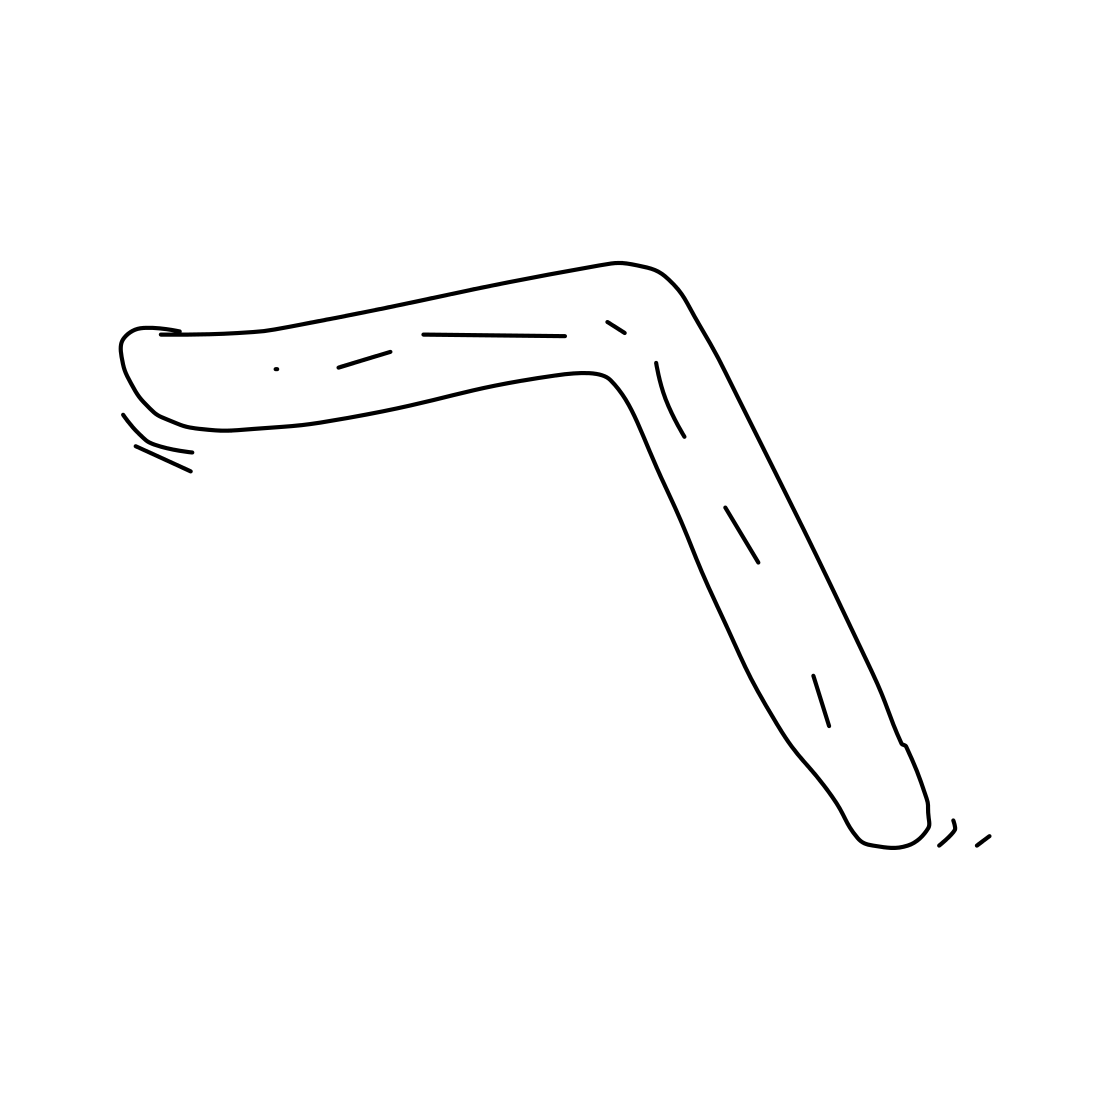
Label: boomerang